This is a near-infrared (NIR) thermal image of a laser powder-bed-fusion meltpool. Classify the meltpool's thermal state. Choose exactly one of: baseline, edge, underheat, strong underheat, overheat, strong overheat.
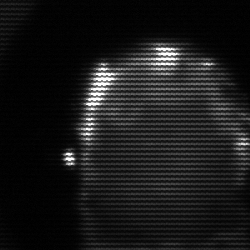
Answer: baseline